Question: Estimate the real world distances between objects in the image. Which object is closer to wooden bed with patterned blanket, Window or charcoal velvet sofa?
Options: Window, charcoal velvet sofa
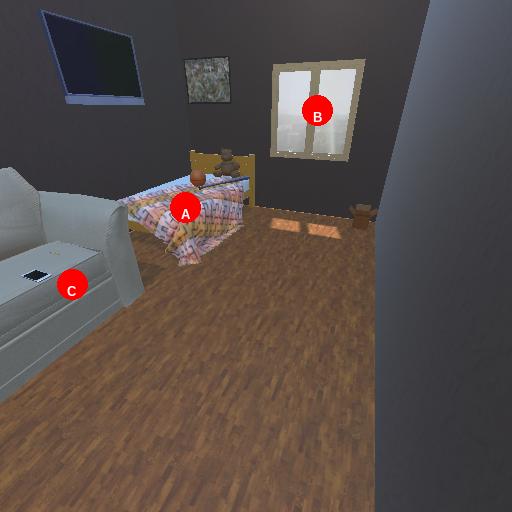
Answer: Window